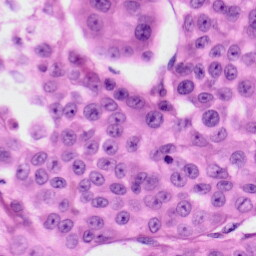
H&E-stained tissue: Skin